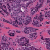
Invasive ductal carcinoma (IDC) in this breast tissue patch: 1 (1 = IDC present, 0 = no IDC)